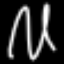
Label: squiggle